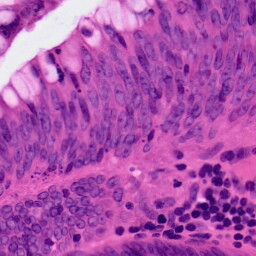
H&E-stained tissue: Colon